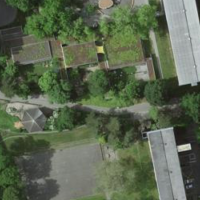
EUNIS habitat code: 55
Species observed at this site:
Cornus sanguinea
Salvia pratensis